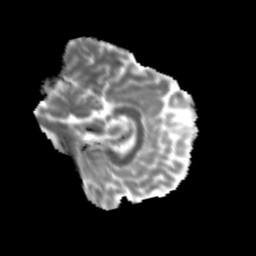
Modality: MD
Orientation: sagittal
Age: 21
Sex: female
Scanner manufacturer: siemens
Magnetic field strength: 3 T
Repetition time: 3.5 s
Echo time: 0.125 s